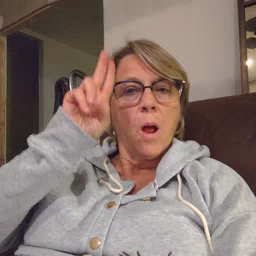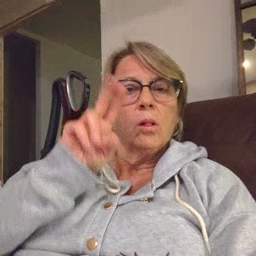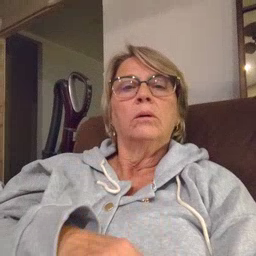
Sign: uncle